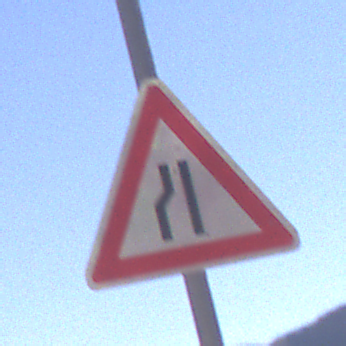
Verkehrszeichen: EinseitigVerengteFahrbahnLinks
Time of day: Midday
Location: Outdoor (Nature)
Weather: Clear
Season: NotSpecified
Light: Natural